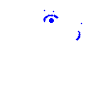
Particle: electron